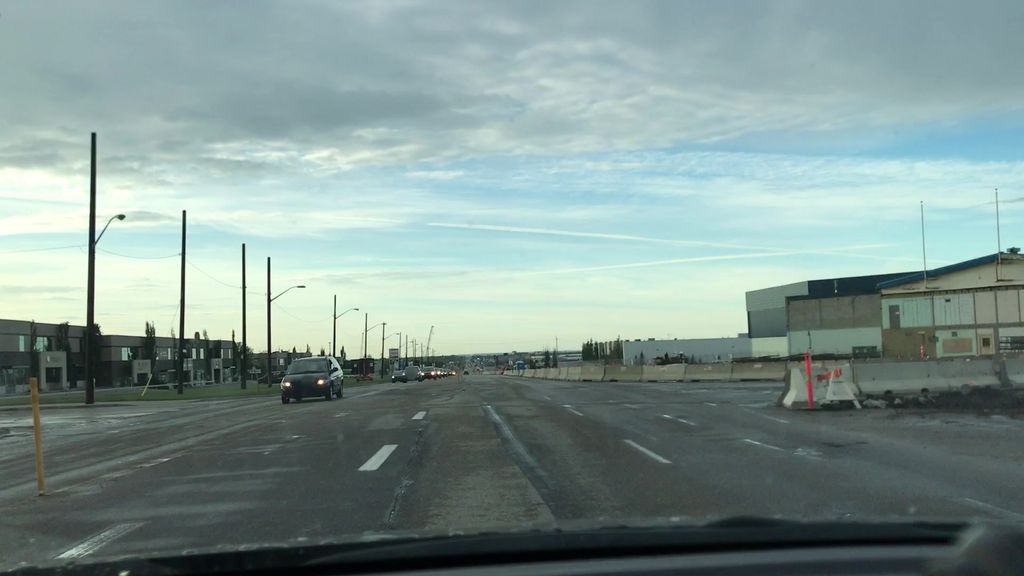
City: edmonton